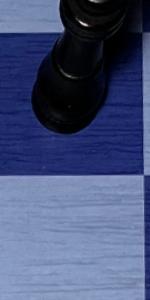
Label: Empty